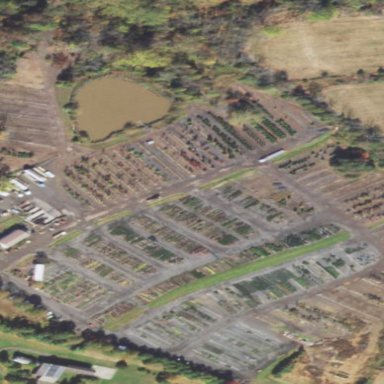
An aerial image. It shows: Plant nursery specializing in trees.